Aerial crown-view tile of a tropical tree (Barro Colorado Island, Panama), acquired 20240918:
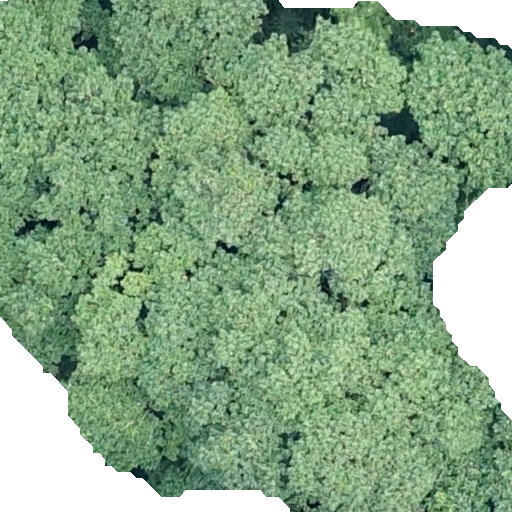
Species: Hieronyma alchorneoides
GBIF accepted scientific name: Hieronyma alchorneoides
Crown area: 442.682 m²